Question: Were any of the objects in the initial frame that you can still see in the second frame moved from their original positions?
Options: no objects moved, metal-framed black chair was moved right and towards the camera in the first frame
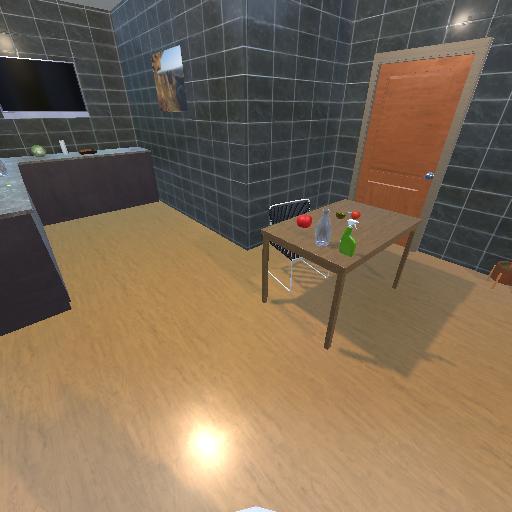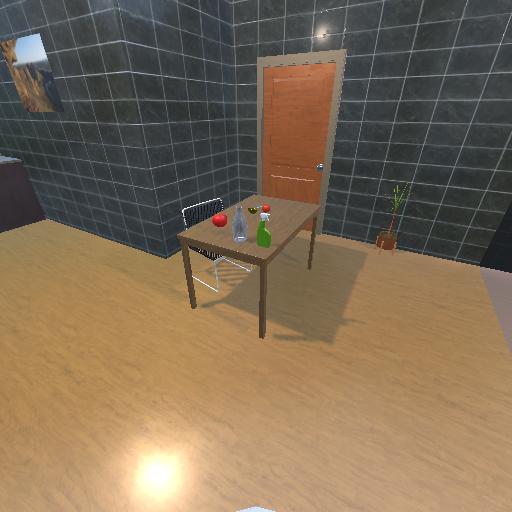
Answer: no objects moved